Question: Can anyone tell me why the below is happening please? The red line signifies where the annotation be positioned (along X axis), but it's always rendered right on the left edge... I did a few searches in Google and SO, and found an answer which implies that 'PixelPositionToValue(Mouse.X)' would sort it, but even using this it ends up exactly the same.

'''
Private Sub AssignNewDownTime()
Dim sStr As String = InputBox("Please enter downtime reason")
Dim annot As New Charting.RectangleAnnotation()
annot.ClipToChartArea = "Chart1"
annot.BackColor = Color.DarkRed
annot.ForeColor = Color.White
annot.AllowMoving = True
annot.AllowAnchorMoving = False
annot.AllowSelecting = False
annot.IsMultiline = False
annot.AllowTextEditing = False
annot.IsSizeAlwaysRelative = False
annot.X = Chart1.ChartAreas(0).AxisX.PixelPositionToValue(StartMousePoint.X)
annot.Y = 10
annot.Width = 25
annot.Text = sStr & " /X: " & annot.X & "Y:" & annot.Y
Chart1.Annotations.Add(annot)
Chart1.Invalidate()
End Sub
'''
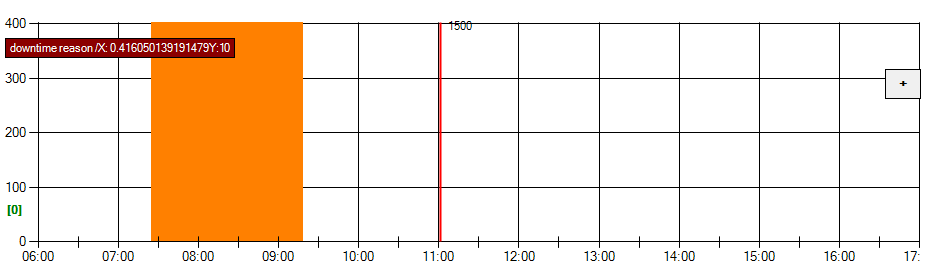
Answer: Gah! This always happens... I pull my hair out for hours, post on SO and within 5 minutes I've fixed it. Anyway, for future generations that may also pull their hair out, here's the solution:
Annotations X and Y aren't set to that of the chart, so whereas the chart will range from 0.0 to 1.0, annotations default range is 0 to 100. Nightmare! There are a couple of ways around this, I chose:
'annot.AxisX = Chart1.ChartAreas(0).AxisX'
Which sets the X axis of the annotation to mimic that of your chart. Thus the values and limits will be correct. As soon as I did this it worked instantly. You can of course set the AxisY of the annotation as well, but beware that in charting the Y is bottom to top. More information can be found here: <URL>:
> Annotations are commonly used to comment or elaborate on chart elements such as data points. Annotations can also be used to draw custom shapes.
By default, annotations are positioned using relative coordinates, with (0,0) representing the top-left corner, and (100,100) representing the bottom-right corner of the chart image. It is also possible to switch from this relative coordinate system to a system that uses axis values. With an axis coordinate system, X and Y, which represent the position of the top-left corner of an annotation, are set using X axis and Y axis values, instead of values that range from 0-100.
There are two ways to use axis values when you specify the position and size of an annotation:
Set the AxisX, AxisY or both of these annotation properties to the AxisX and AxisY property values of a ChartArea object.
Use the AnchorDataPoint property to anchor the annotation to a data point. In this case, its positioning is automatically calculated.
All annotations are derived from the Annotation class, which can be used to set attributes common to all Annotation objects, such as color, position, anchoring and so forth.
Anyway, hope this helps folk out.